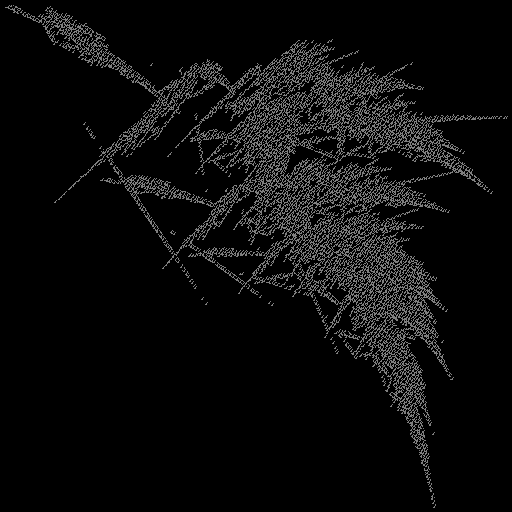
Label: turbanshell